Question: I am creating a Menu test for my restaurant as a project and I have the GUI set up how I want but I have run into a problem with the Button updating the value its sending. My plan is for a menu item to appear on the GUI when the button is pressed, the employees then check the appropriate checkboxes (ingredients), then click the sumbit and continue button and the next menu item appears and they continue on the test. Right now I have it set up to where the area for the menu items starts out blank, when I click the button the first time the first item in my list appears but then is never updated no matter how many times the button is pressed. I'm pretty sure I am just setting the counter (what my button is sending) up wrong but I am kinda stumped... Here is a picture of my GUI to hopefully show you what I mean as well as the code I have so far. Thanks for you help it is much appreciated!

'''
from tkinter import *
class Example(Frame):
def __init__(self, parent):
Frame.__init__(self, parent, background="white")
self.parent = parent
self.initUI()
def initUI(self):
self.parent.title("Wahoos Menu Test")
def main():
def callBack(number):
count = number + 1
item(count)
def item(number):
menu = ['nft', 'nckt', 'cat', 'nck outer reef burrito',]
m = Label(root, text=menu[number], fg="orange").grid(row=7, column=0)
root = Tk()
app = Example(root)
#root.geometry("750x750+400+50")
for r in range(20):
for c in range(14):
Label(root, text='',
borderwidth=0).grid(row=r,column=c)
count = -1
B = Button(root, text ="Submit and Continue", relief=RIDGE, fg="black", command= lambda:callBack(count)).grid(row=19, column=7)
L = Label(root, text="What comes in the following", fg="blue").grid(row=6, column=0)
#I = Label(root, text="***Loop Items Here***", fg="blue").grid(row=7, column=0)
V = Label(root, text="Veggies", fg="green").grid(row=1, column=11, sticky=W)
v1 = IntVar()
Checkbutton(root, text="Lettuce", variable=v1, fg="black").grid(row=2, column=11, sticky=W)
v2 = IntVar()
Checkbutton(root, text="Cabbage", variable=v2).grid(row=3, column=11, sticky=W)
v3 = IntVar()
Checkbutton(root, text="Cheese", variable=v3).grid(row=4, column=11, sticky=W)
v4 = IntVar()
Checkbutton(root, text="Ahee Rice", variable=v4).grid(row=5, column=11, sticky=W)
v5 = IntVar()
Checkbutton(root, text="Brown Rice", variable=v5).grid(row=6, column=11, sticky=W)
v6 = IntVar()
Checkbutton(root, text="Banzai Veg", variable=v6).grid(row=7, column=11, sticky=W)
v7 = IntVar()
Checkbutton(root, text="Red Cabbage", variable=v7).grid(row=8, column=11, sticky=W)
v8 = IntVar()
Checkbutton(root, text="Black Beans", variable=v8).grid(row=9, column=11, sticky=W)
v9 = IntVar()
Checkbutton(root, text="Cajun White Beans", variable=v9).grid(row=10, column=11, sticky=W)
T = Label(root, text="Tortillas ", fg="green").grid(row=1, column=12, sticky=W)
t1 = IntVar()
Checkbutton(root, text="Corn ", variable=t1).grid(row=2, column=12, sticky=W)
t2 = IntVar()
Checkbutton(root, text="Flour", variable=t2).grid(row=3, column=12, sticky=W)
P = Label(root, text="Proteins", fg="green").grid(row=1, column=13, sticky=W)
p1 = IntVar()
Checkbutton(root, text="Carne Asada", variable=p1).grid(row=2, column=13, sticky=W)
p2 = IntVar()
Checkbutton(root, text="Flamebroiled Chicken", variable=p2).grid(row=3, column=13, sticky=W)
p3 = IntVar()
Checkbutton(root, text="Blackened Chicken", variable=p3).grid(row=4, column=13, sticky=W)
p4 = IntVar()
Checkbutton(root, text="Flamebroiled Fish", variable=p4).grid(row=5, column=13, sticky=W)
p5 = IntVar()
Checkbutton(root, text="Pork", variable=p5).grid(row=6, column=13, sticky=W)
p6 = IntVar()
Checkbutton(root, text="Shrimp", variable=p6).grid(row=7, column=13, sticky=W)
p7 = IntVar()
Checkbutton(root, text="Tofu", variable=p7).grid(row=8, column=13, sticky=W)
p8 = IntVar()
Checkbutton(root, text="Blackened Mushroom", variable=p8).grid(row=9, column=13, sticky=W)
p9 = IntVar()
Checkbutton(root, text="Rice and Beans", variable=p9).grid(row=10, column=13, sticky=W)
p10 = IntVar()
Checkbutton(root, text="Banzai Veg", variable=p10).grid(row=11, column=13, sticky=W)
S = Label(root, text="Sauces", fg="green").grid(row=1, column=14, sticky=W)
s1 = IntVar()
Checkbutton(root, text="Salsa", variable=s1).grid(row=2, column=14, sticky=W)
s2 = IntVar()
Checkbutton(root, text="Guacamole", variable=s2).grid(row=3, column=14, sticky=W)
s3 = IntVar()
Checkbutton(root, text="Sour Cream", variable=s3).grid(row=4, column=14, sticky=W)
s4 = IntVar()
Checkbutton(root, text="Roasted Pepper", variable=s4).grid(row=5, column=14, sticky=W)
s5 = IntVar()
Checkbutton(root, text="Ketchup", variable=s5).grid(row=6, column=14, sticky=W)
s6 = IntVar()
Checkbutton(root, text="Ranch", variable=s6).grid(row=7, column=14, sticky=W)
s7 = IntVar()
Checkbutton(root, text="Balsamic", variable=s7).grid(row=8, column=14, sticky=W)
s8 = IntVar()
Checkbutton(root, text="Mr. Lees", variable=s8).grid(row=9, column=14, sticky=W)
s9 = IntVar()
Checkbutton(root, text="Teriyaki", variable=s9).grid(row=10, column=14, sticky=W)
s10 = IntVar()
Checkbutton(root, text="Tapatio", variable=s10).grid(row=11, column=14, sticky=W)
s11 = IntVar()
Checkbutton(root, text="Cream Cheese", variable=s11).grid(row=12, column=14, sticky=W)
s12 = IntVar()
Checkbutton(root, text="Aoli", variable=s12).grid(row=13, column=14, sticky=W)
root.bind('<Return>', callBack)
root.mainloop()
if __name__ == '__main__':
main()
'''
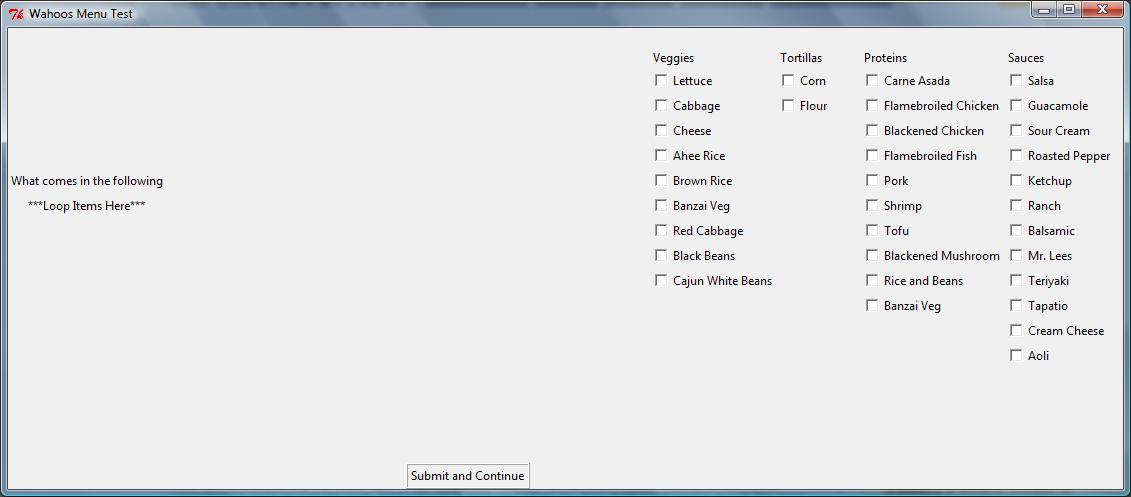
Answer: The problem is that 'count' cannot be seen by the 'callback()' function. Trying replacing it with 'global count' at the start of the 'main()' function. This <URL> on global vars in Python should help.
'''
def main():
global count
count = -1
def callback(number):
global count
count = number + 1
...
'''